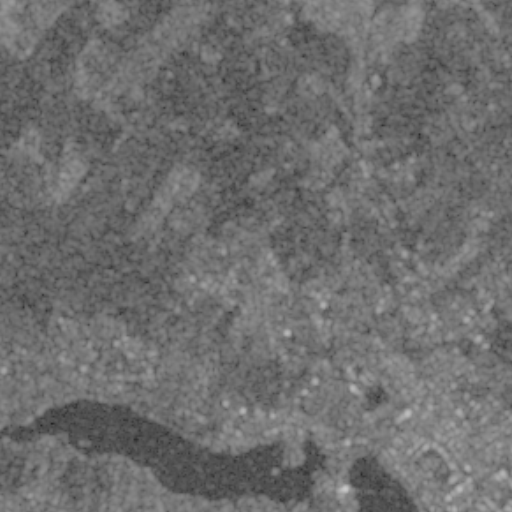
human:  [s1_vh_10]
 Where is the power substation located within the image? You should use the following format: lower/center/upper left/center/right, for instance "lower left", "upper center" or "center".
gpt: The power substation is located in the lower right of the image.
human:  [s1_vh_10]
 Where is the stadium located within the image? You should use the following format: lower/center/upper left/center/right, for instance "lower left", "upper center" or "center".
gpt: The stadium is located in the lower right of the image.
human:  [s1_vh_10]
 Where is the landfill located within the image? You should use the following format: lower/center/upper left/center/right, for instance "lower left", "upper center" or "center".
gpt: There is no landfill in the image.

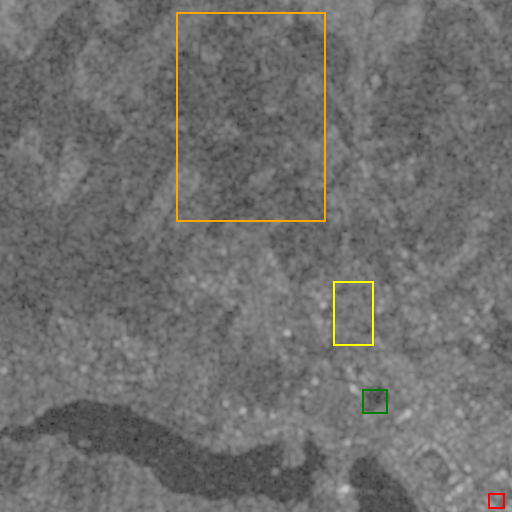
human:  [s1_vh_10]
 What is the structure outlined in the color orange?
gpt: The structure outlined in orange is a crop field.
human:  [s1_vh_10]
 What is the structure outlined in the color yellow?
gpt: The structure outlined in yellow is a park.
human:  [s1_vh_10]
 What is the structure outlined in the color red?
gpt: The structure outlined in red is a parking lot.
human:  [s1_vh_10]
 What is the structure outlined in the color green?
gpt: The structure outlined in green is a stadium.
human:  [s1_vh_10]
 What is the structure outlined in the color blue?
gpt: There is no blue outline.